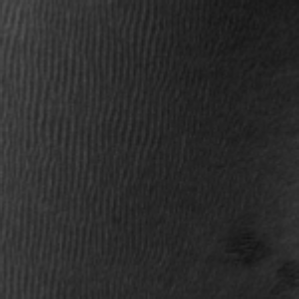
Label: frost